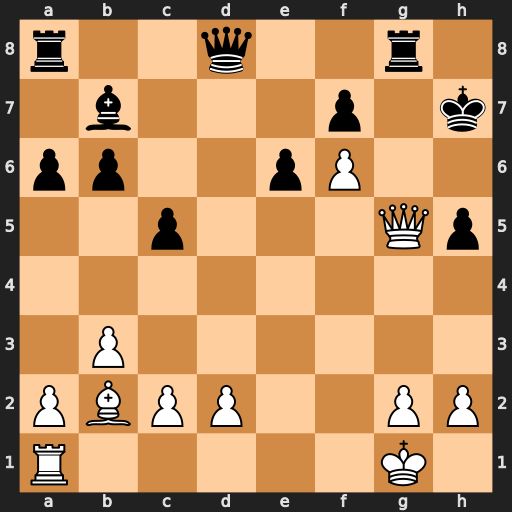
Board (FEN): r2q2r1/1b3p1k/pp2pP2/2p3Qp/8/1P6/PBPP2PP/R5K1
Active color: w
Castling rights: -
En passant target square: -
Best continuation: Qxh5#